Question: What are the showtimes?
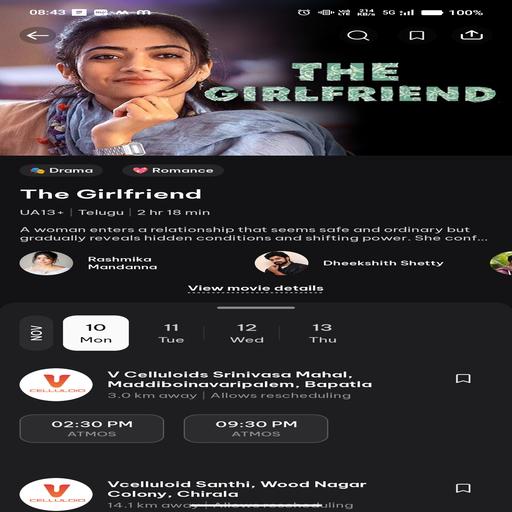
Answer: 02:30 PM, 09:30 PM